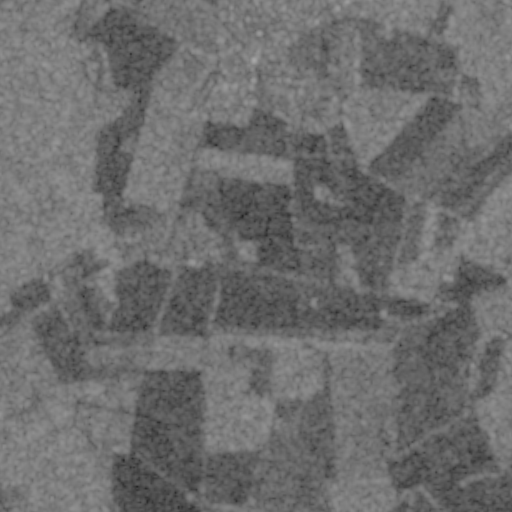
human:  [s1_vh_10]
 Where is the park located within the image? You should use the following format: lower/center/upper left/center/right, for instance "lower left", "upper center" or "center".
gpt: The park is located in the lower center of the image.
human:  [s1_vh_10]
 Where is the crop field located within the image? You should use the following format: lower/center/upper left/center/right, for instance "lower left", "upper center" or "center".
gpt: There is no crop field in the image.

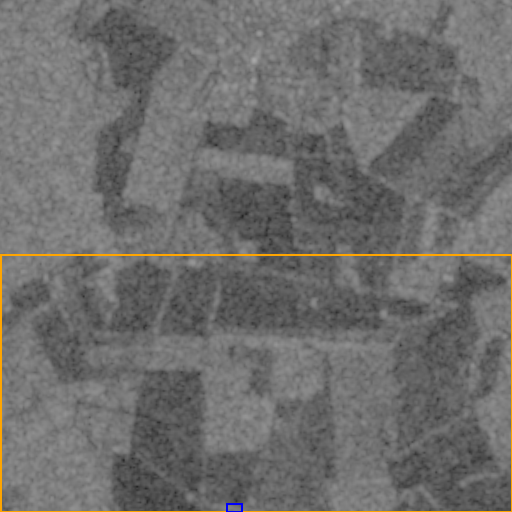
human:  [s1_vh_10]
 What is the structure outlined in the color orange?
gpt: The structure outlined in orange is a crop field.
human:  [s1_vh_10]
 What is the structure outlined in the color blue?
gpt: The structure outlined in blue is a park.
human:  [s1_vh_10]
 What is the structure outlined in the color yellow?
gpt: There is no yellow outline.